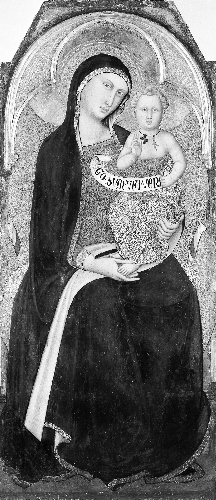
Title: Madonna and Child
Artist: Luca di Tommè di Nuto
Artist bio: Italian, Sienese, active 1356–89
Date: ca. 1360–65
Object type: Painting
Classification: Paintings
Medium: Tempera on wood, transferred from wood, gold ground
Dimensions: Shaped top, 52 7/8 x 23 1/8 in. (134.3 x 58.7 cm)
Department: European Paintings
Credit line: Gift of George Blumenthal, 1941
Accession year: 1941
Repository: Metropolitan Museum of Art, New York, NY
Tags: Madonna and Child